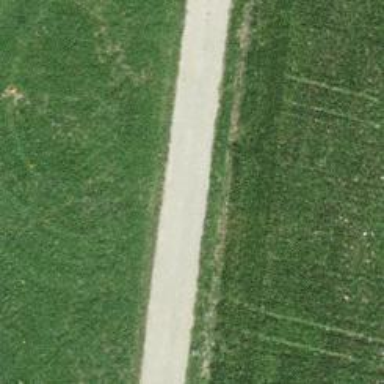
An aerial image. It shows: Well-maintained track road with grade 1 tracktype.